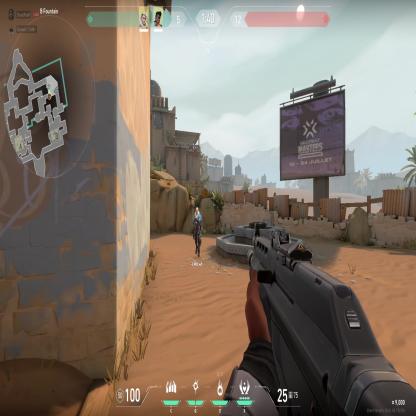
Label: teammate